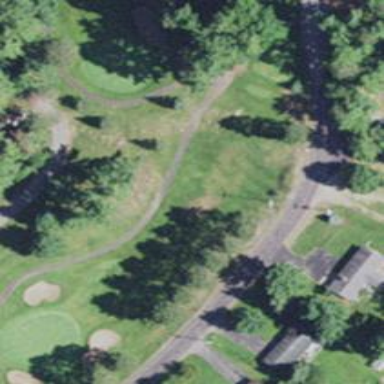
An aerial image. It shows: View of golf hole.